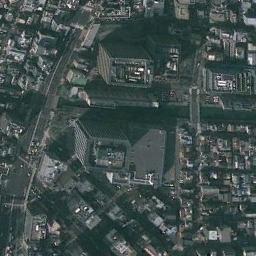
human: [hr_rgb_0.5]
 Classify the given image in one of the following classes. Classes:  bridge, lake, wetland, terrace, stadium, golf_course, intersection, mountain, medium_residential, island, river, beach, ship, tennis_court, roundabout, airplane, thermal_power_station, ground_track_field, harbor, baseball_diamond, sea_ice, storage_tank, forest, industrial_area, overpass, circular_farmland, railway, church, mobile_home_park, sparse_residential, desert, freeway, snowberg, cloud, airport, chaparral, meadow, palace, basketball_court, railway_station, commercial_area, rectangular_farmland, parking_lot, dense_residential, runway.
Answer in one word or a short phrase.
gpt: commercial_area